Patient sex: M
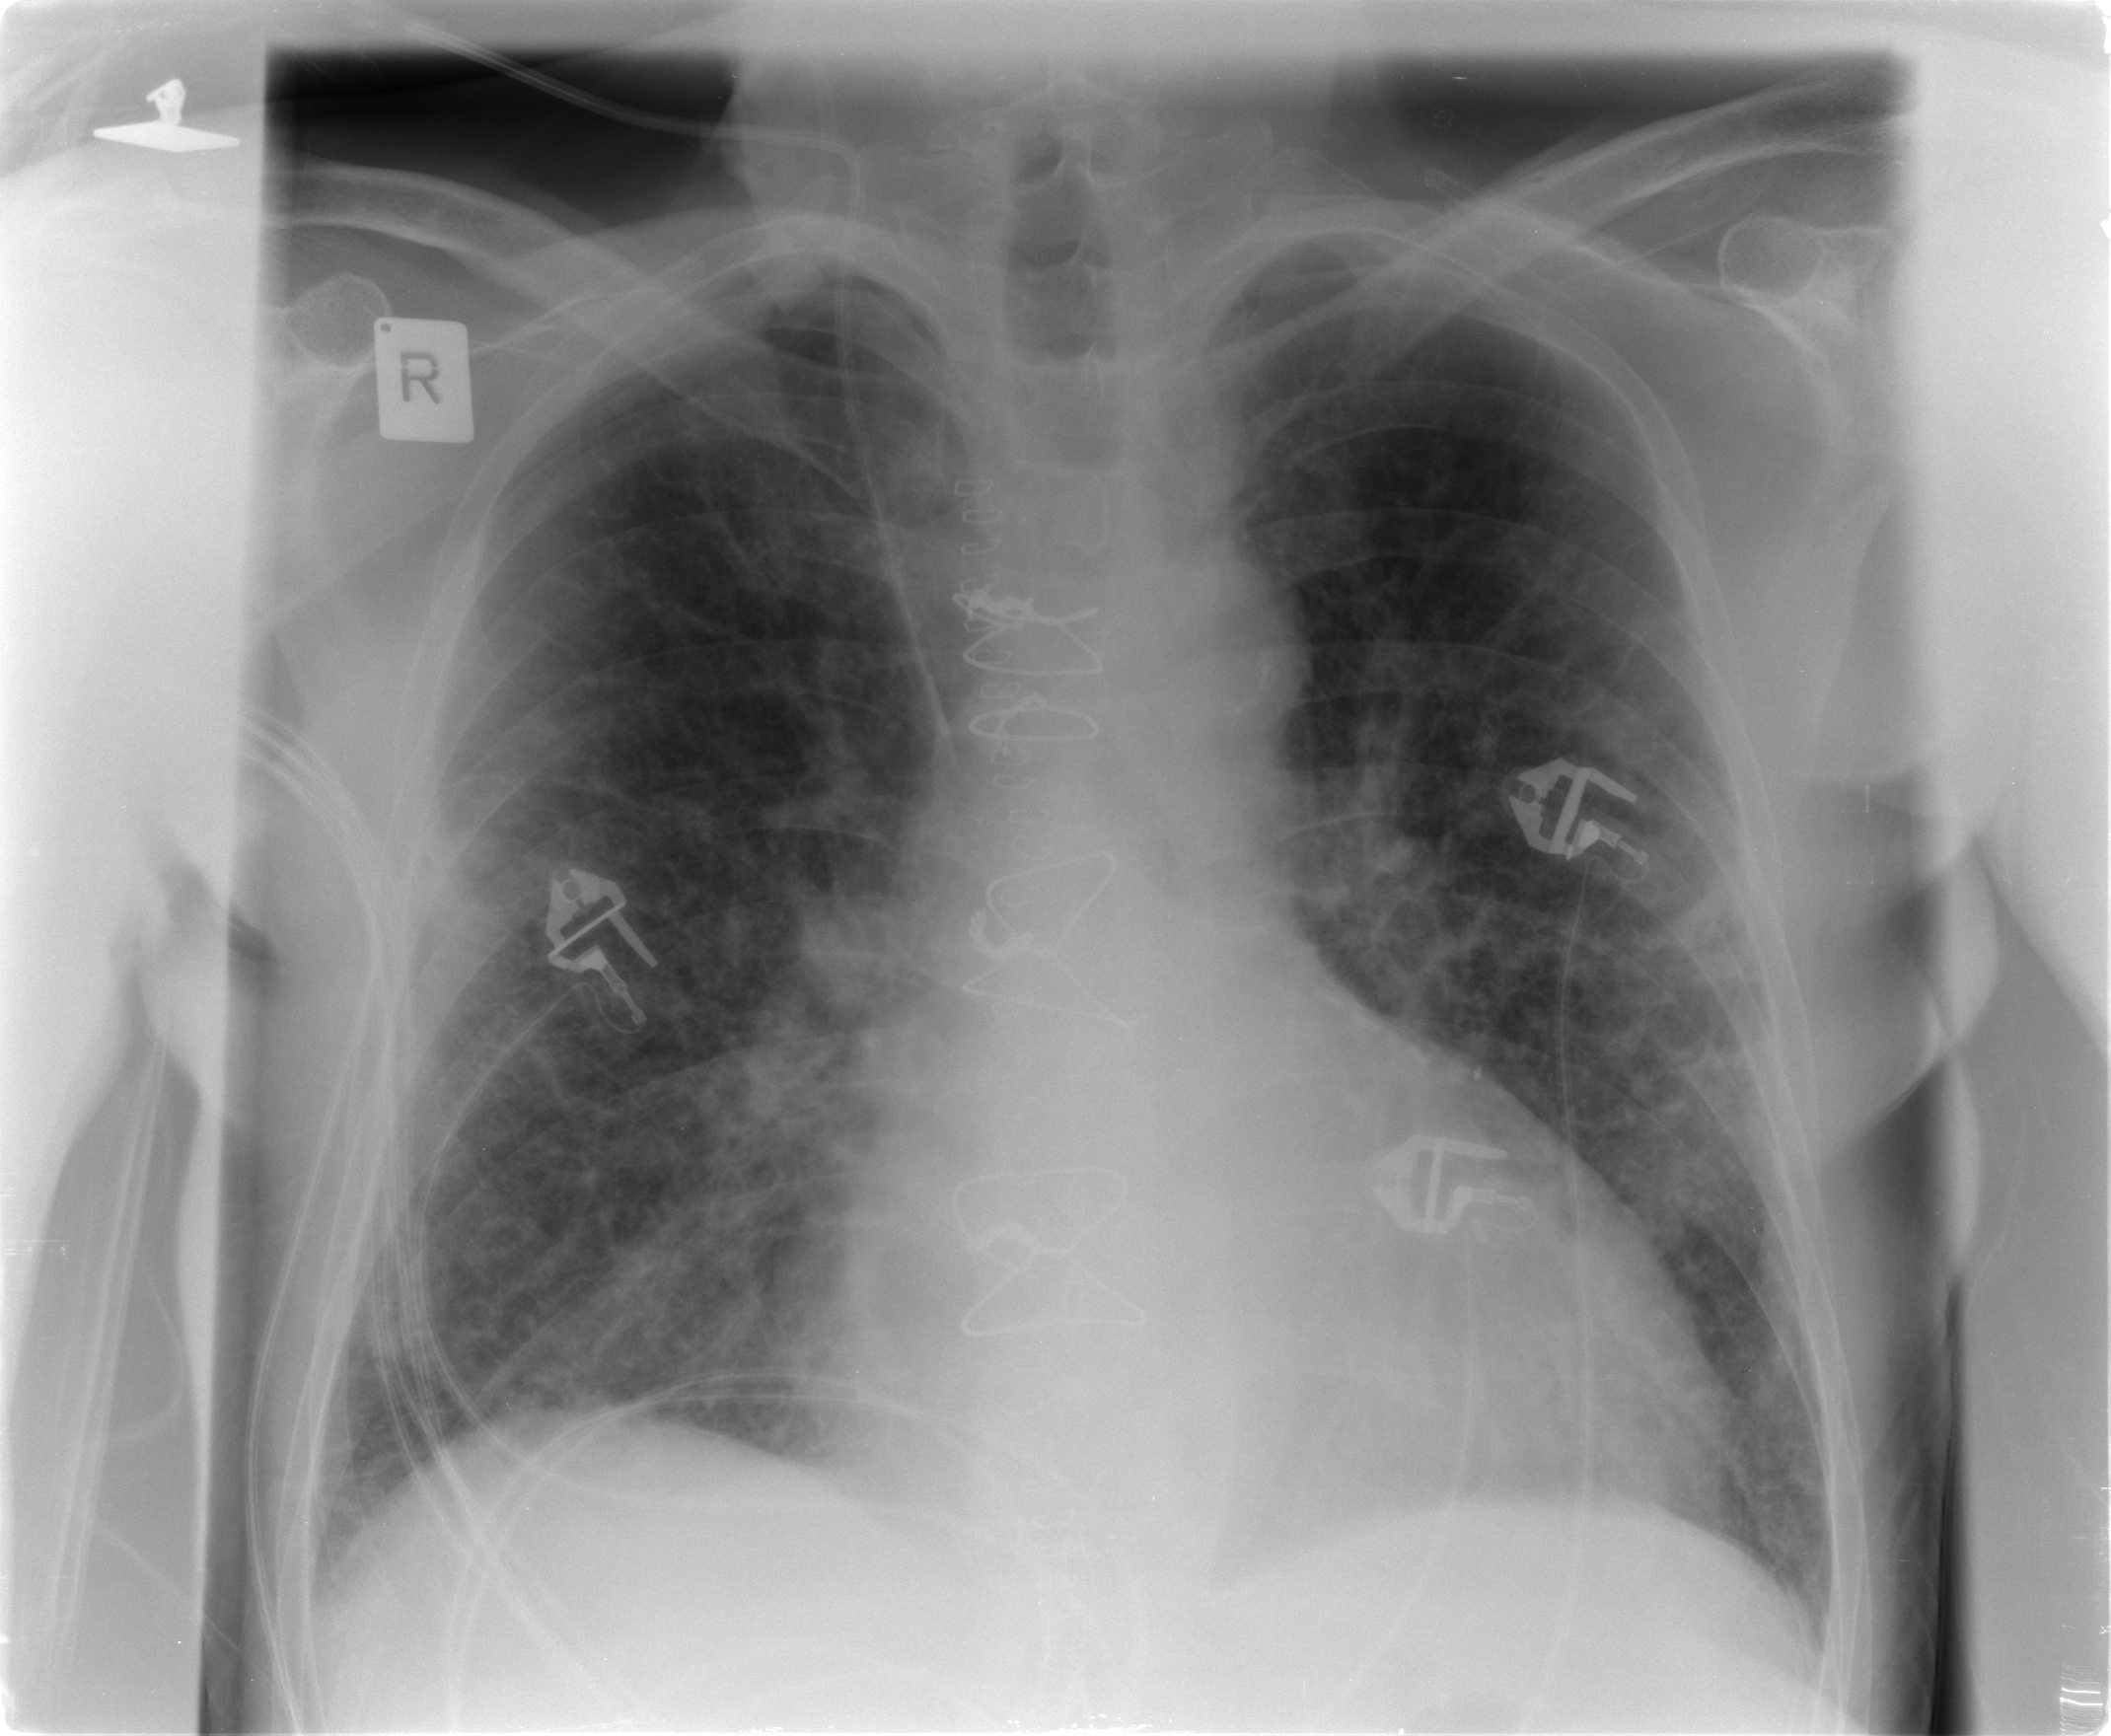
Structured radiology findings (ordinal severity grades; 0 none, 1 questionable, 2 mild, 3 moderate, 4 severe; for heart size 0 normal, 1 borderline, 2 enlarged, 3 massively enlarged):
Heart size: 2
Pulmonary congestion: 2
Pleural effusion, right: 0
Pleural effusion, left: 0
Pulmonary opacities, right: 1
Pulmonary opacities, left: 1
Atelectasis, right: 0
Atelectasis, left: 0